Question: I am trying to make a vertical list to the left of the content associated with that list item (vertical tabs). I am using jQuery to find the height of the largest "tab content", and make the ul equal that height, because there is a 1px border on the right side of the ul and I want it to line up with he content. However, the taller the height of the content gets, the more deficient the height of the ul is.
Here is a photo:

(the 1px right border of the ul should be the same height of the content)
And here is the jsfiddle showing what's going on:
<URL>
'''
jQuery(document).ready(function($) {
var tallest = $('#tatab-container ul').height(); // Minimum height is default ul height
$('#tamain-container p').each(function() {
var thisHeight = $(this).height();
if(thisHeight > tallest) {
tallest = thisHeight; // Modify to height of tallest paragraph
}
});
$('#tatab-container ul').css('height', tallest); // Update ul height
});
'''
When I use an alert to see what jQuery has, it returns the same height for the ul as well as the paragraph, but if so, why is the ul shorter?
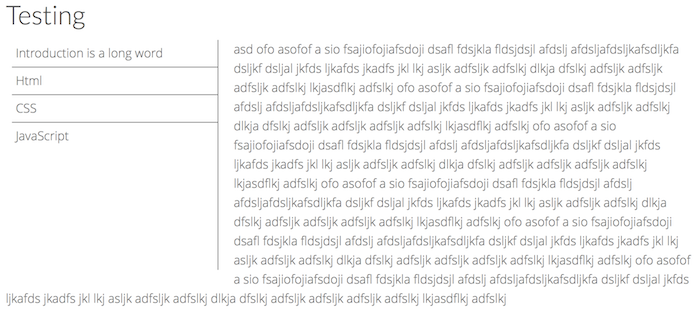
Answer: You are trying to use the '<ul>' structurally when that is really what your container '<div>''s are for. Try something like this: <URL>
'''
jQuery(document).ready(function($) {
var tatabcont = $('#tatab-container');
var tamaincont = $('#tamain-container');
var tallest = tatabcont.height();
if (tamaincont.height() > tallest) { tallest = tamaincont.height(); }
tatabcont.height(tallest + "px");
tamaincont.height(tallest + "px");
});
* { box-sizing: border-box; }
#tatab-container {
width: 30%;
float: left;
overflow: hidden;
border-right: 1px solid #666;
}
#tamain-container {
width: 65%;
float: left;
margin-left: 5%;
}
#tatab-container ul {
width: 100%;
padding-left: 0;
}
#tatab-container ul li {
padding: 5px;
border-bottom: 1px solid #666;
list-style-type: none;
}
'''
updated jQuery with '.resize()' : <URL>
'''
jQuery(document).ready(function($) {
$(window).resize(function(){ equalHeight(); });
equalHeight();
});
function equalHeight() {
var tatabcont = $('#tatab-container');
var tamaincont = $('#tamain-container');
tatabcont.css("height","auto"); // reset container height to natural
tamaincont.css("height","auto"); // reset container height to natural
var tallest = tatabcont.height();
if (tamaincont.height() > tallest) { tallest = tamaincont.height(); }
tatabcont.height(tallest + "px");
tamaincont.height(tallest + "px");
}
'''